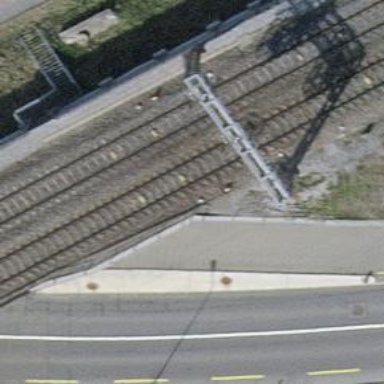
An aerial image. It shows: Bridge with electrified rail tracks and contact line.